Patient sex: F
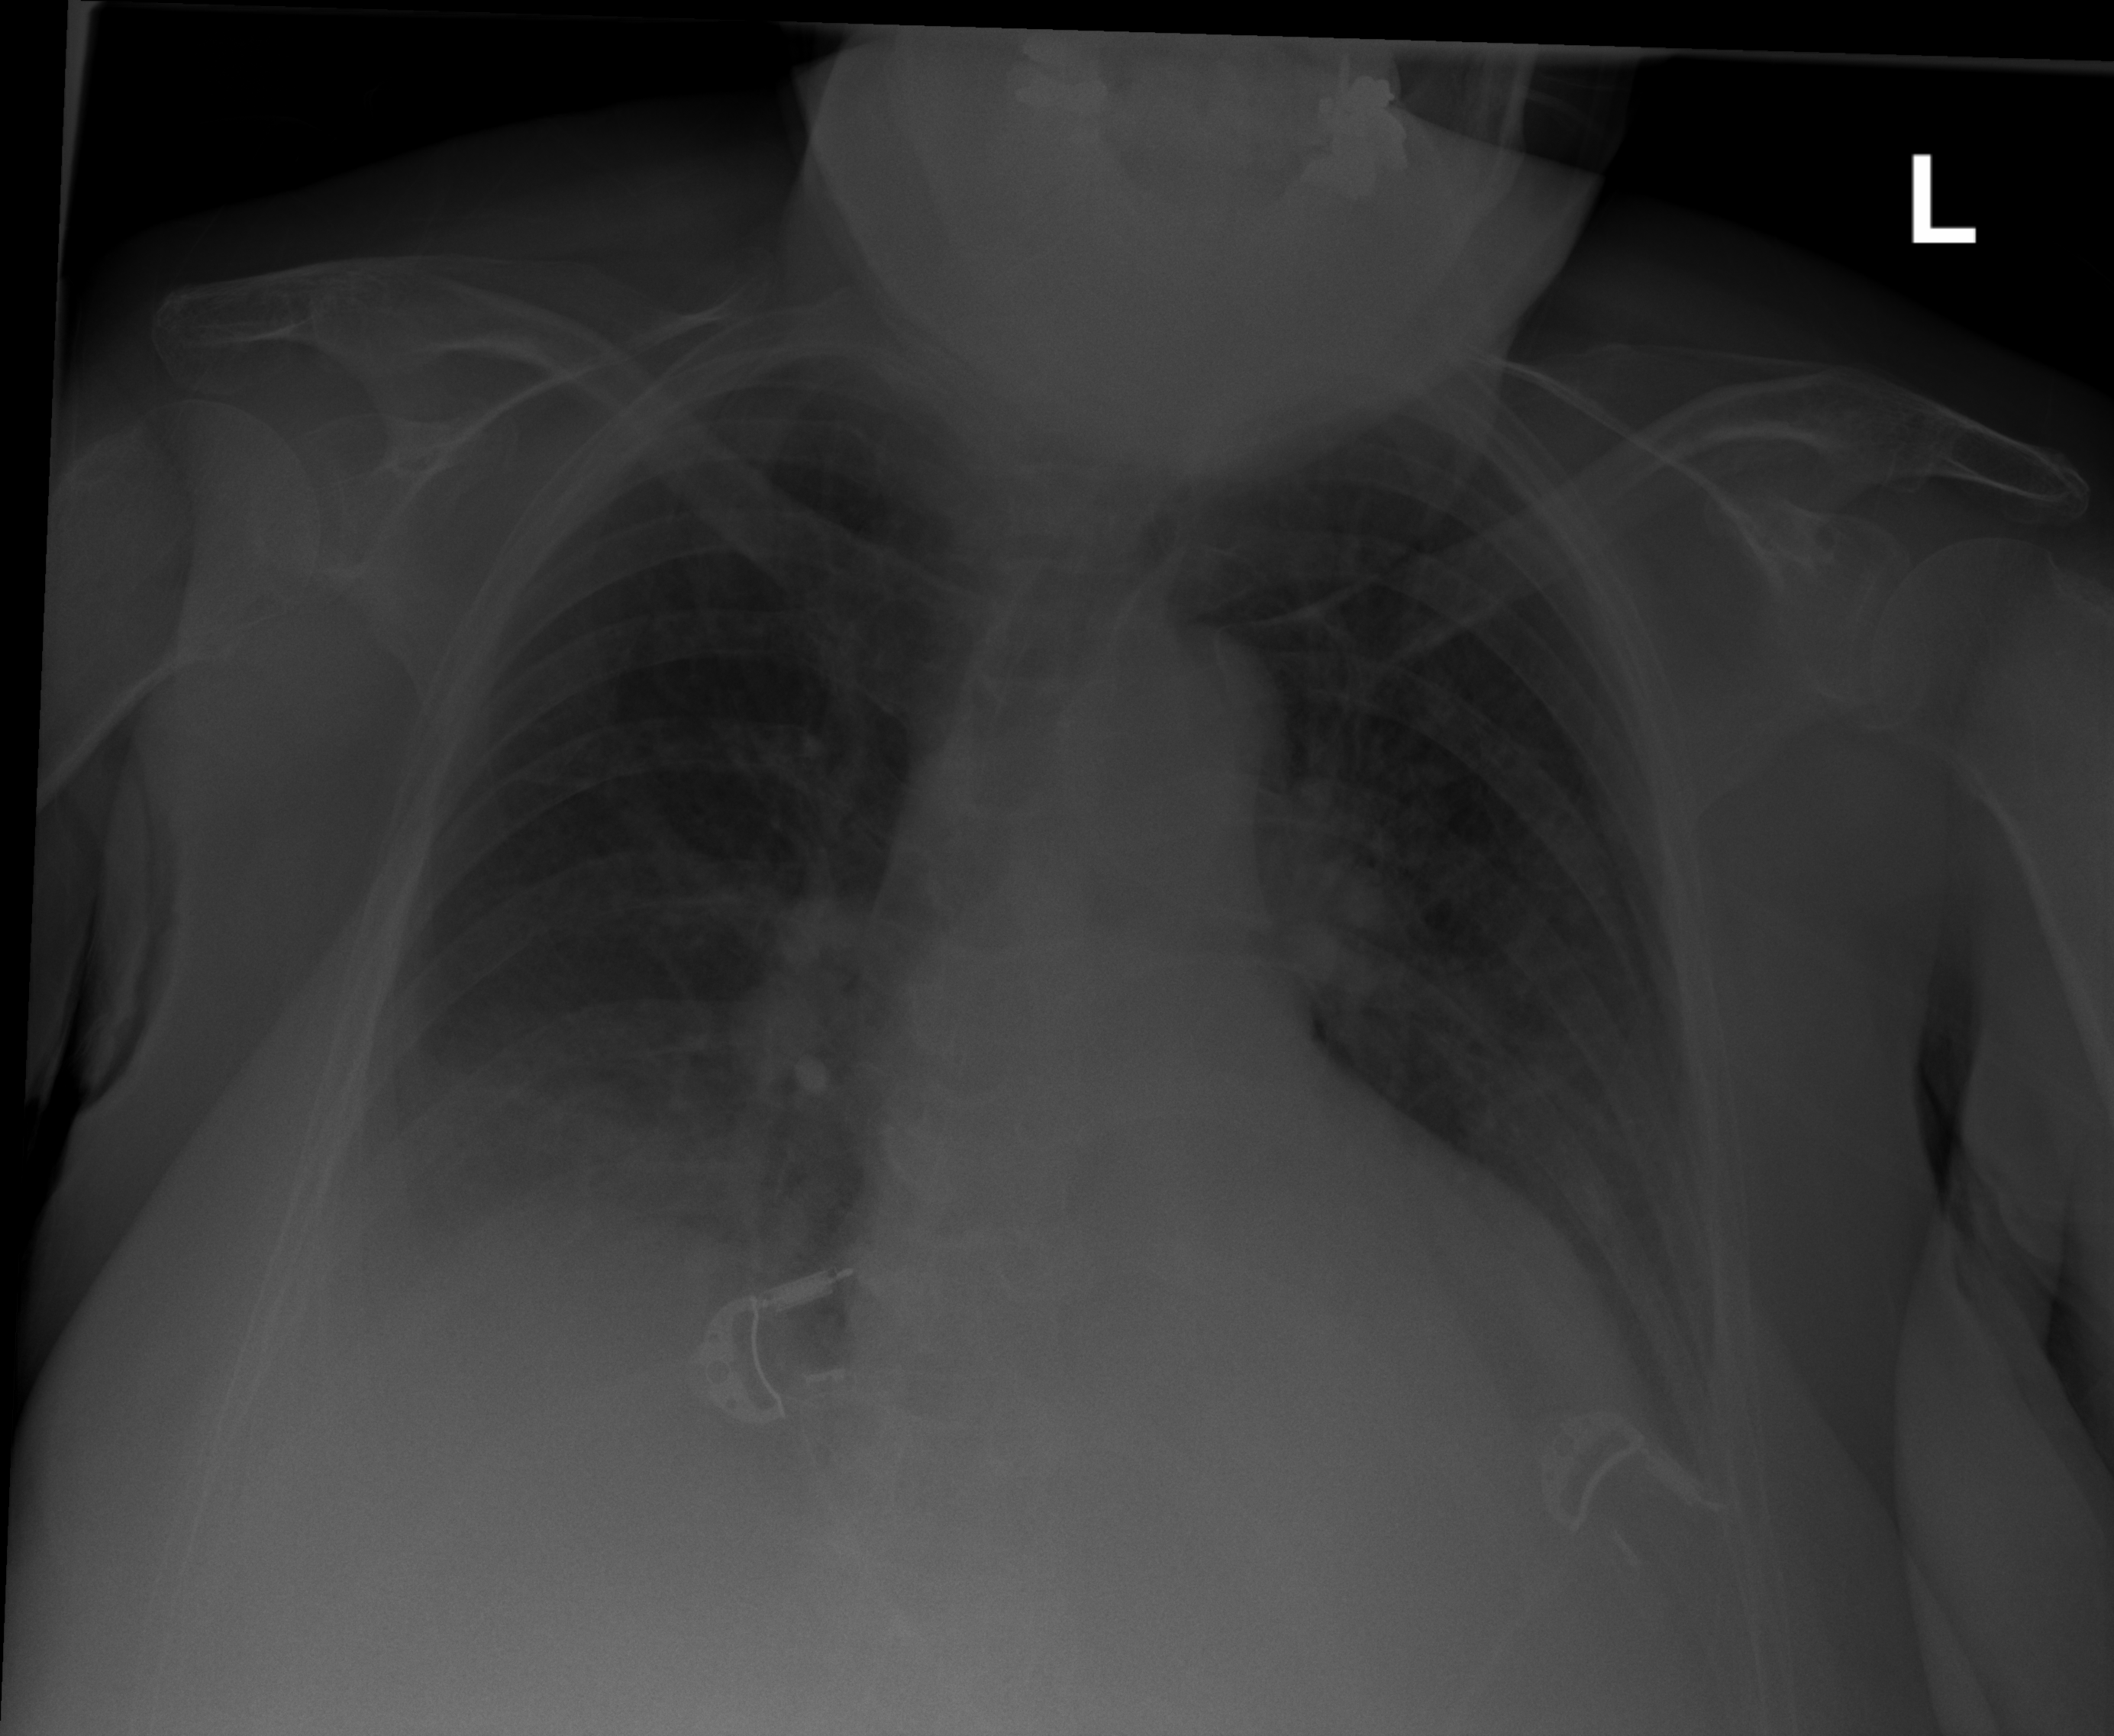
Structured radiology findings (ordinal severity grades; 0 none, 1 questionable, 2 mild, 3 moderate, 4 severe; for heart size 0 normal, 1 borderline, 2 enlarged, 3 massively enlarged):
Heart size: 2
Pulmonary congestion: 2
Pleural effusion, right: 2
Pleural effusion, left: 2
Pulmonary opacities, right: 1
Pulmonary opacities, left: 0
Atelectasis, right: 1
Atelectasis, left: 1